Question: this is what I'd like to achieve:

Stars spawning randomly, resizing an image of a little dot so it seems like the "stars are glowing" in random positions.
I just started working with Swift few weeks ago, and I'm working on this cool game project, this could be a great feature, and I'm sure some of the other users could use and answer to this too.
Any ideas?
edit: And sorry for being such a newbie.
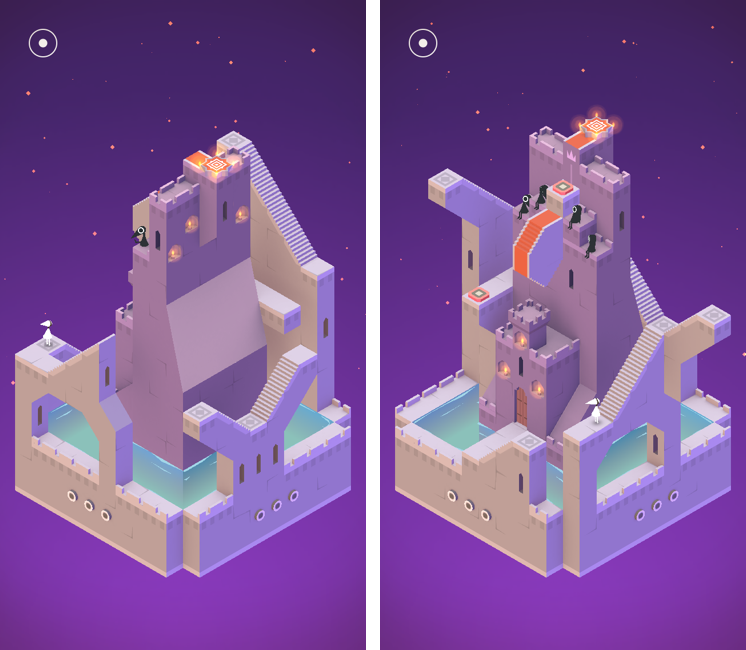
Answer: Consider using 'CAEmitterLayer', documented <URL>. It's quite straight forward.
In case you have doubts, I have combined SpriteKit, even OpenGL with standard Core Animation without any issues.